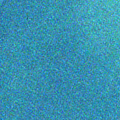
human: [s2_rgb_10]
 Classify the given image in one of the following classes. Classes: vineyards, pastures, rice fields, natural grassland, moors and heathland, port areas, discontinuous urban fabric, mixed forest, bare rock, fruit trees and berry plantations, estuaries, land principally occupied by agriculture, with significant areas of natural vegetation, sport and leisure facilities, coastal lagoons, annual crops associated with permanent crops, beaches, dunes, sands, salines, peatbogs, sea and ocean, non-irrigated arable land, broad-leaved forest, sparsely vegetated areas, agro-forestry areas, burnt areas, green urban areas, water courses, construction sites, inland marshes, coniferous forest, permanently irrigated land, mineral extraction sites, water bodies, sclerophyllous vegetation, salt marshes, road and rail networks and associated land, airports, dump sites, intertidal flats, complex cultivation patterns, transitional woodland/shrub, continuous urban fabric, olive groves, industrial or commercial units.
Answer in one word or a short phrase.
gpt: sea and ocean